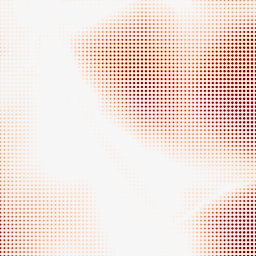
Category: morphological
Decomposition family: rolling_ball
Decomposition parameters: radius: 100
Upsampling method: sinc_hamming
Upsampling parameters: scale: 8
kernel_size: 4
Upsampling scale: 8